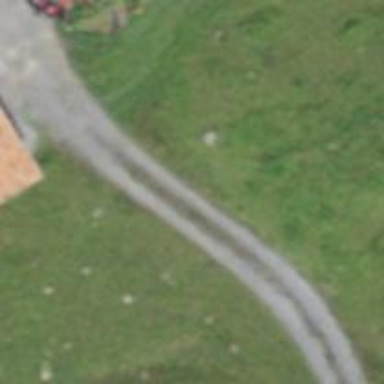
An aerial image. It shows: Cobblestone driveway.